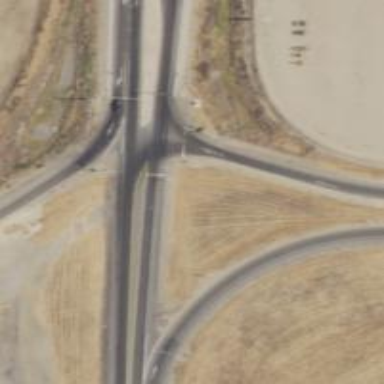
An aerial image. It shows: Trunk link highway with asphalt surface.